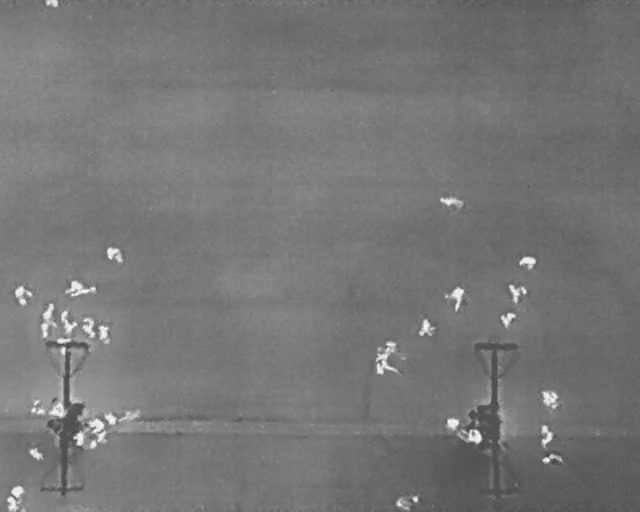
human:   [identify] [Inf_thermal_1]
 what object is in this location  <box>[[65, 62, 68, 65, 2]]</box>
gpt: <ref>1 large person at the center</ref>